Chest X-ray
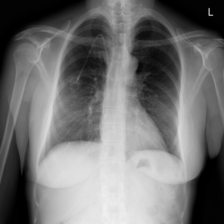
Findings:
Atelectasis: negative
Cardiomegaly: negative
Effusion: negative
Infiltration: negative
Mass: negative
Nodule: negative
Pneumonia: negative
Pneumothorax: negative
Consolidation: negative
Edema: negative
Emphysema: negative
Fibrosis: negative
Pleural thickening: negative
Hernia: negative